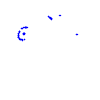
Particle: proton